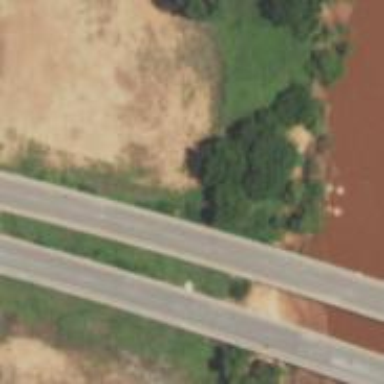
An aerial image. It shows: Primary highway expressway with bridge.